Question: I'm working with time series data, outputting 60 predicted days ahead.
I'm currently using mean squared error as my loss function and the results are bad
I want to implement a weighted mean squared error such that the early outputs are much more important than later ones.

So I need some way to iterate over a tensor's elements, with an index (since I need to iterate over both the predicted and the true values at the same time, then write the results to a tensor with only one element. They're both (?,60) but really (1,60) lists.
And nothing I'm trying is working. Here's the code for the broken version
'''
def weighted_mse(y_true,y_pred):
wmse = K.cast(0.0,'float')
size = K.shape(y_true)[0]
for i in range(0,K.eval(size)):
wmse += 1/(i+1)*K.square((y_true[i]-y_pred)[i])
wmse /= K.eval(size)
return wmse
'''
I am currently getting this error as a result:
'''
InvalidArgumentError (see above for traceback): You must feed a value for placeholder tensor 'dense_2_target' with dtype float
[[Node: dense_2_target = Placeholder[dtype=DT_FLOAT, shape=[], _device="/job:localhost/replica:0/task:0/cpu:0"]()]]
'''
Having read the replies to similar posts, I don't think a mask can accomplish the task, and looping over elements in one tensor would also not work since I'd not be able to access the corresponding element in the other tensor.
Any suggestions would be appreciated
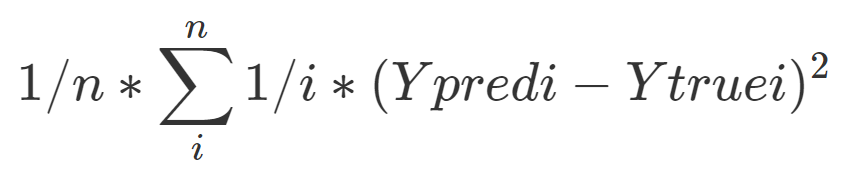
Answer: You can use this approach:
'''
def weighted_mse(yTrue,yPred):
ones = K.ones_like(yTrue[0,:]) #a simple vector with ones shaped as (60,)
idx = K.cumsum(ones) #similar to a 'range(1,61)'
return K.mean((1/idx)*K.square(yTrue-yPred))
'''
The use of 'ones_like' with 'cumsum' allows you to use this loss function to any kind of '(samples,classes)' outputs.
---
Hint: always use <URL> when working with tensors. You can use slices, but avoid iterating.